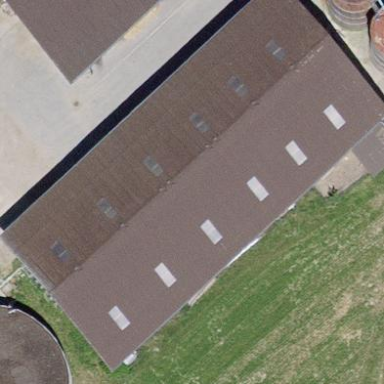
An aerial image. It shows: Farm auxiliary building.